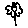
Label: flower